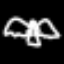
Label: angel